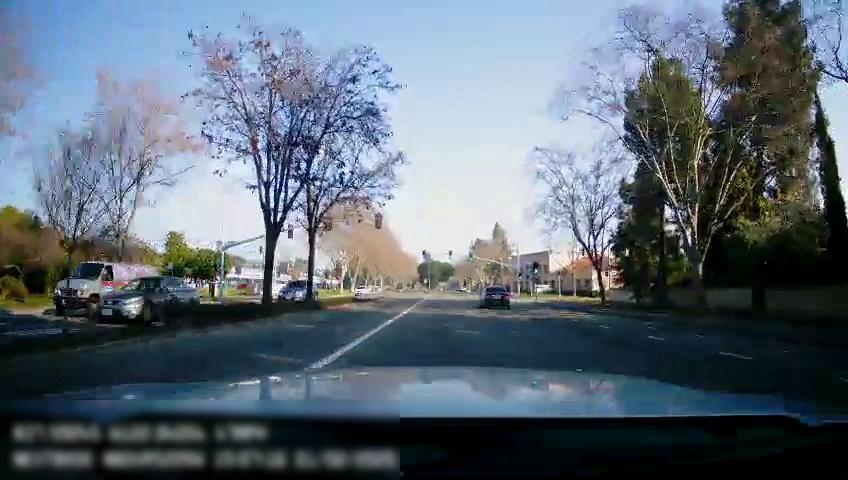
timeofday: Day
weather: Sunny
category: Drivable Space
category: Drivable Space
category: Vehicles | SUV
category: Vehicles | Van
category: Vehicles | Car
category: Vehicles | Car
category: Vehicles | Car
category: Lanes | Current Lane
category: Lanes | Current Lane
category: Traffic | Lights
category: Traffic | Lights
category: Traffic | Lights